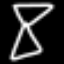
Label: hourglass